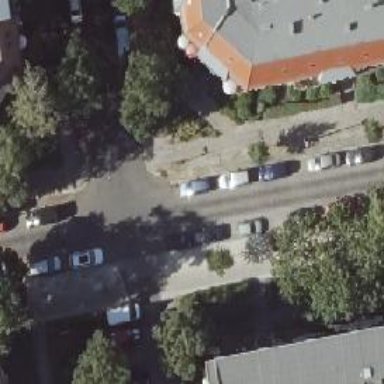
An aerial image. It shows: Residential road with sidewalks on both sides. Parallel parking is available on the street.